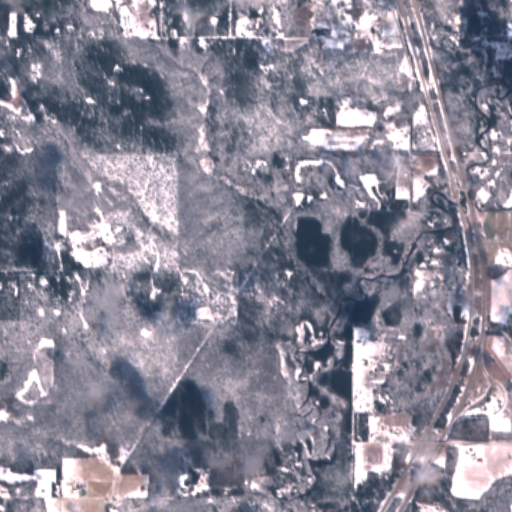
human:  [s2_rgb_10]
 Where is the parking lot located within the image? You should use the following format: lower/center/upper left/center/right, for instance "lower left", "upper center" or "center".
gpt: The parking lot is located in the lower right of the image.
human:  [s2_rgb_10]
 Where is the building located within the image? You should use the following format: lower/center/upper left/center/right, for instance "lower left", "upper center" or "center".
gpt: The building is located in the lower right of the image.
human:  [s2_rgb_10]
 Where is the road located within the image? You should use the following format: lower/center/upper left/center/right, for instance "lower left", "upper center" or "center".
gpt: There is no road in the image.